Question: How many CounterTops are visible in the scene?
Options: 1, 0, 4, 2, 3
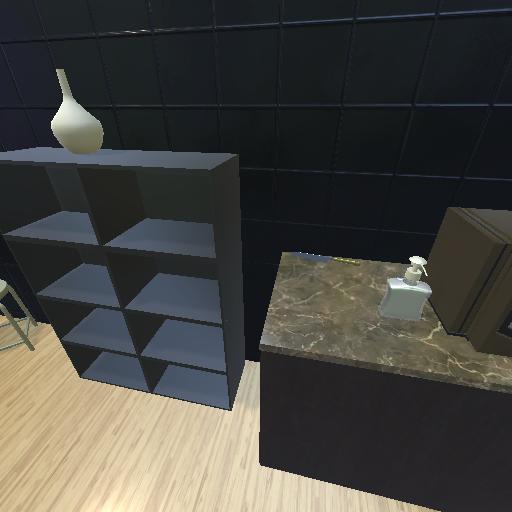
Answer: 1